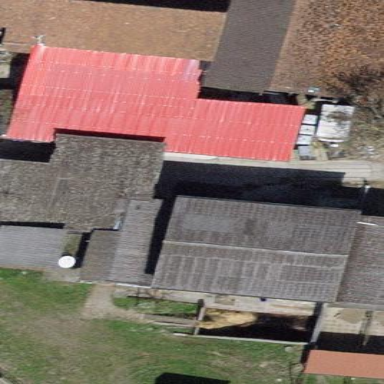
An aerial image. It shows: Farm auxiliary building.